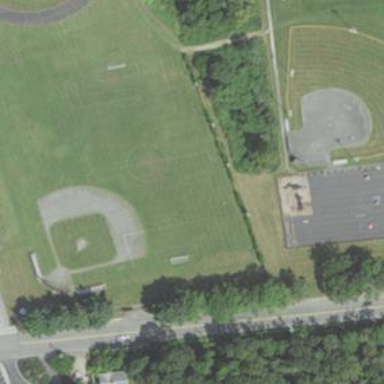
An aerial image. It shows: Baseball pitch for leisure and sports activities.